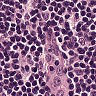
Metastatic tissue present: no